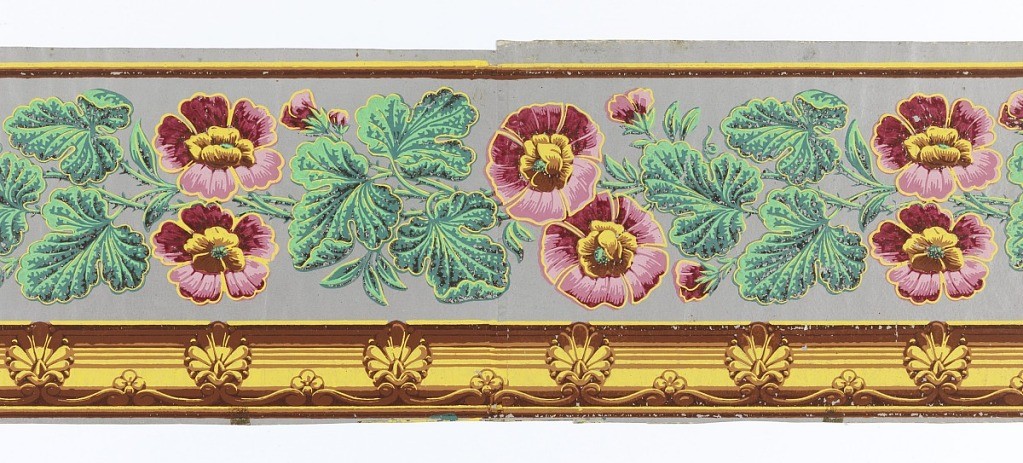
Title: Border
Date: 1810–35
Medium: Block-printed and flocked on paper
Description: Between striped edgings, the wide central band contains flowers enframed by cartouches which are separated by garlands of flowers. Each cartouche has eight points alternating between palmettes and rosettes/acanthus leaves. The background is flocked. Printed in yellow, gold, green, blue, red and pink on a purple flocked background.

H# 433